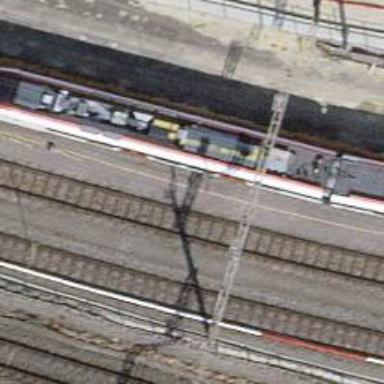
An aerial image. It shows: Single-track electrified railway yard with contact line electrification.